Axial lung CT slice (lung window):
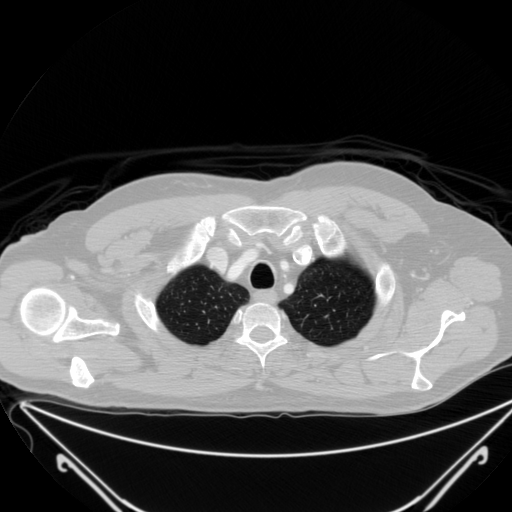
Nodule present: no